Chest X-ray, PA view. Patient: 34 years old, sex M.
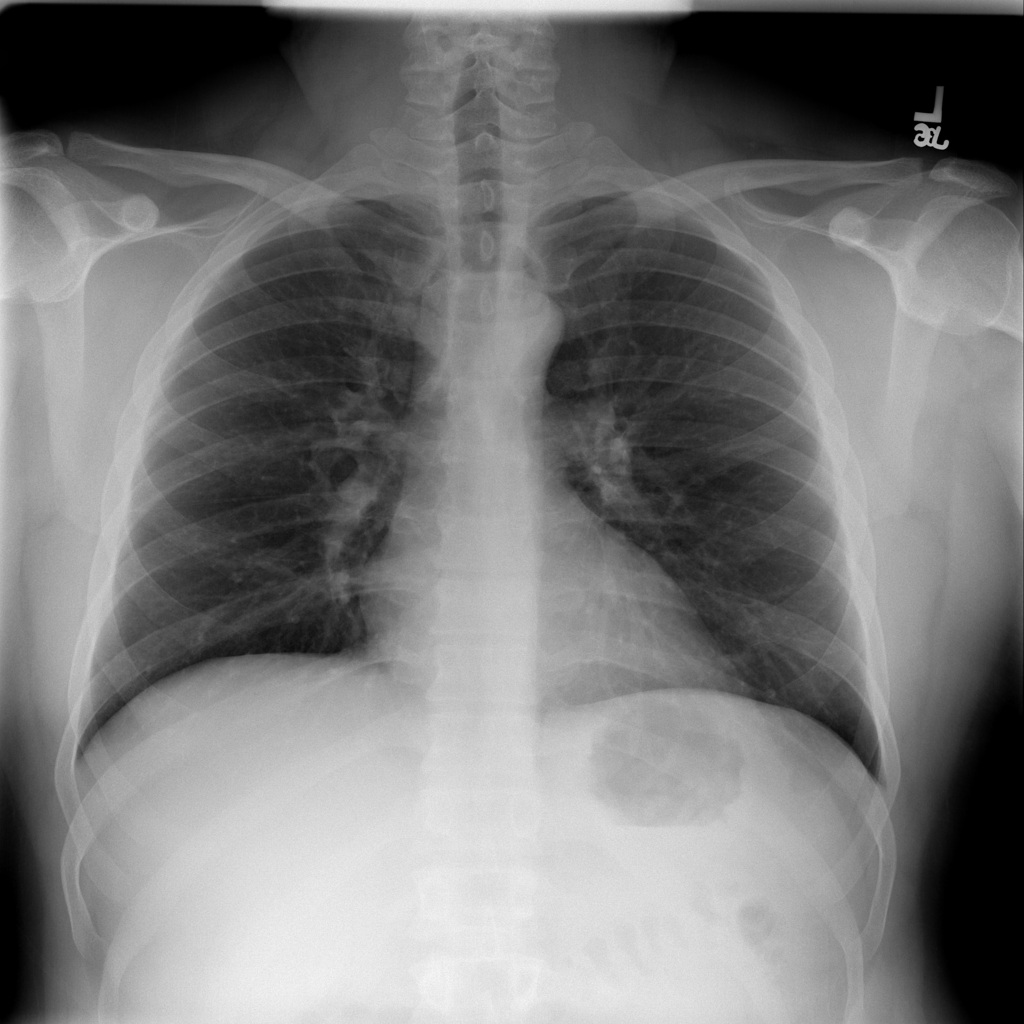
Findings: No Finding